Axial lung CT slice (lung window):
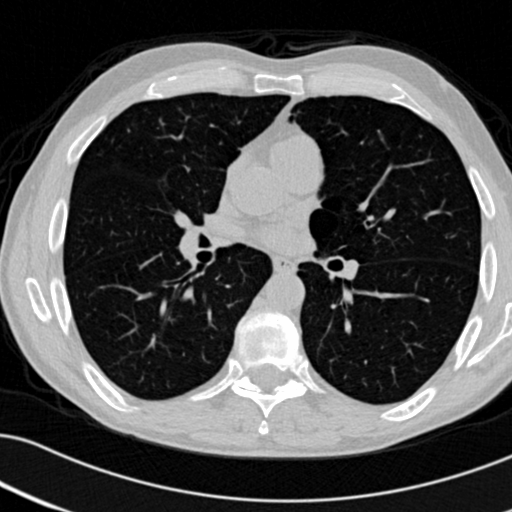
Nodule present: no